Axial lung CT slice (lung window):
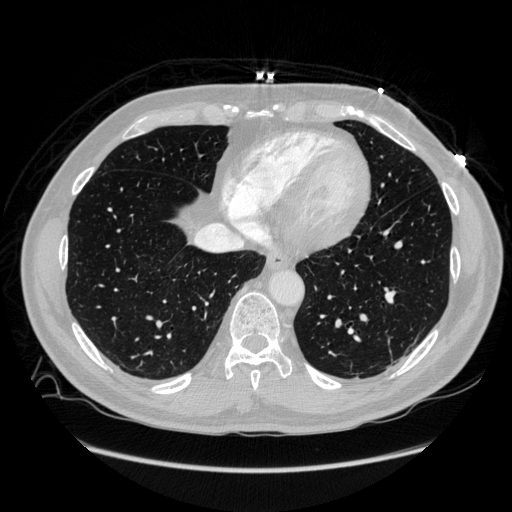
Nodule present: no